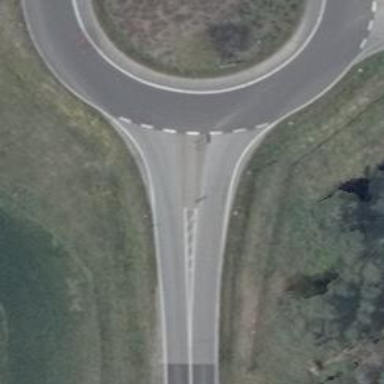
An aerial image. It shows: Secondary road with asphalt surface.